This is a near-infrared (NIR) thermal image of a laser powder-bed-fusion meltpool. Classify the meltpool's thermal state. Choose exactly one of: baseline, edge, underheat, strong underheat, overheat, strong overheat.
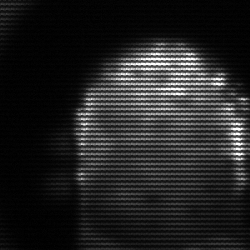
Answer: baseline